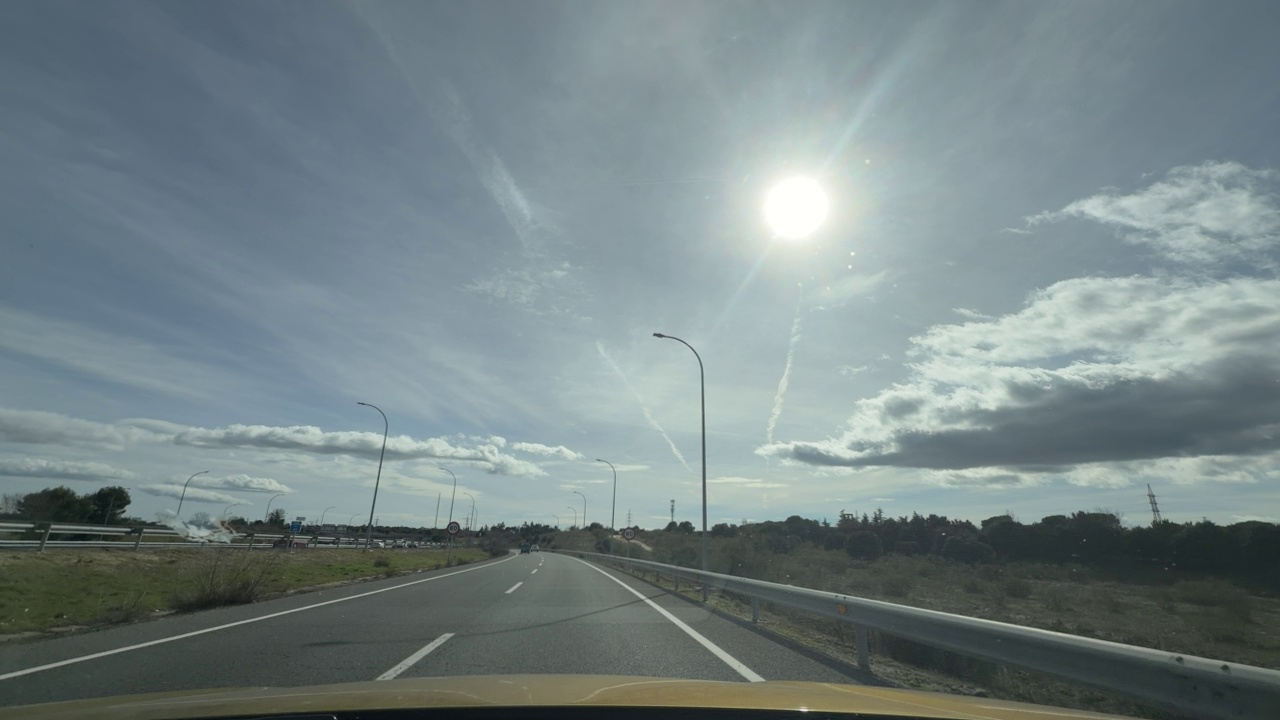
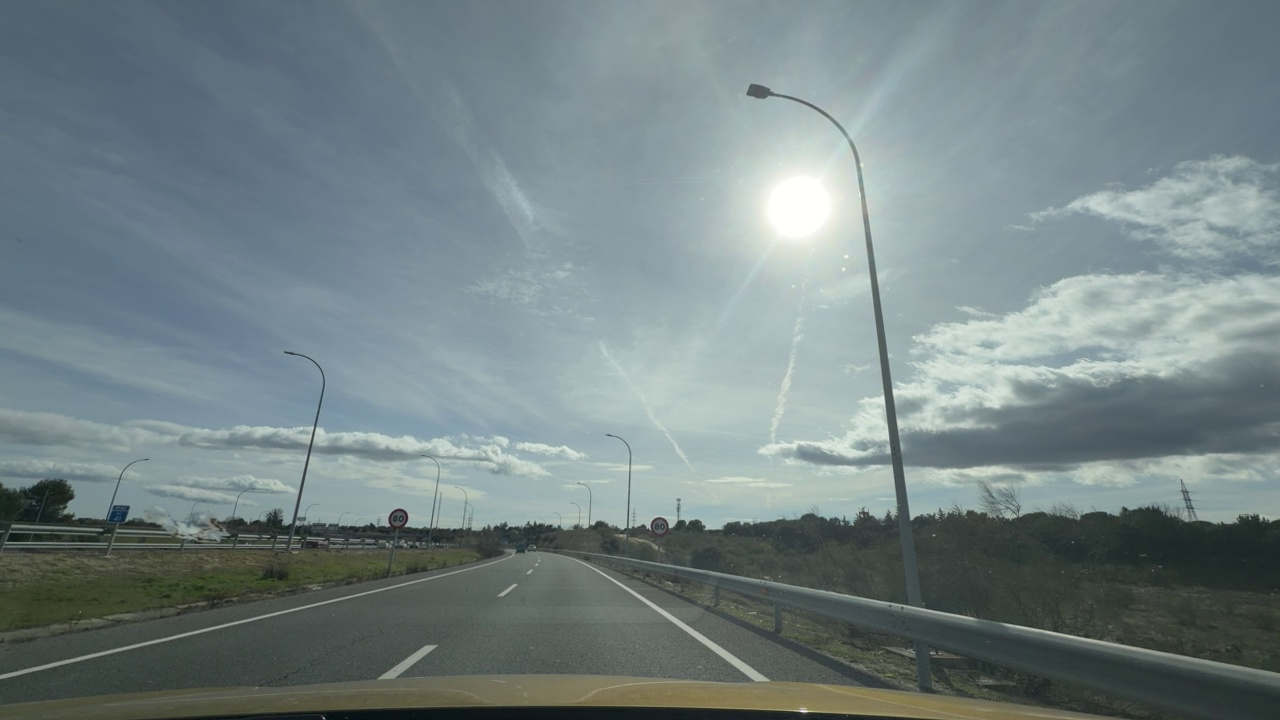
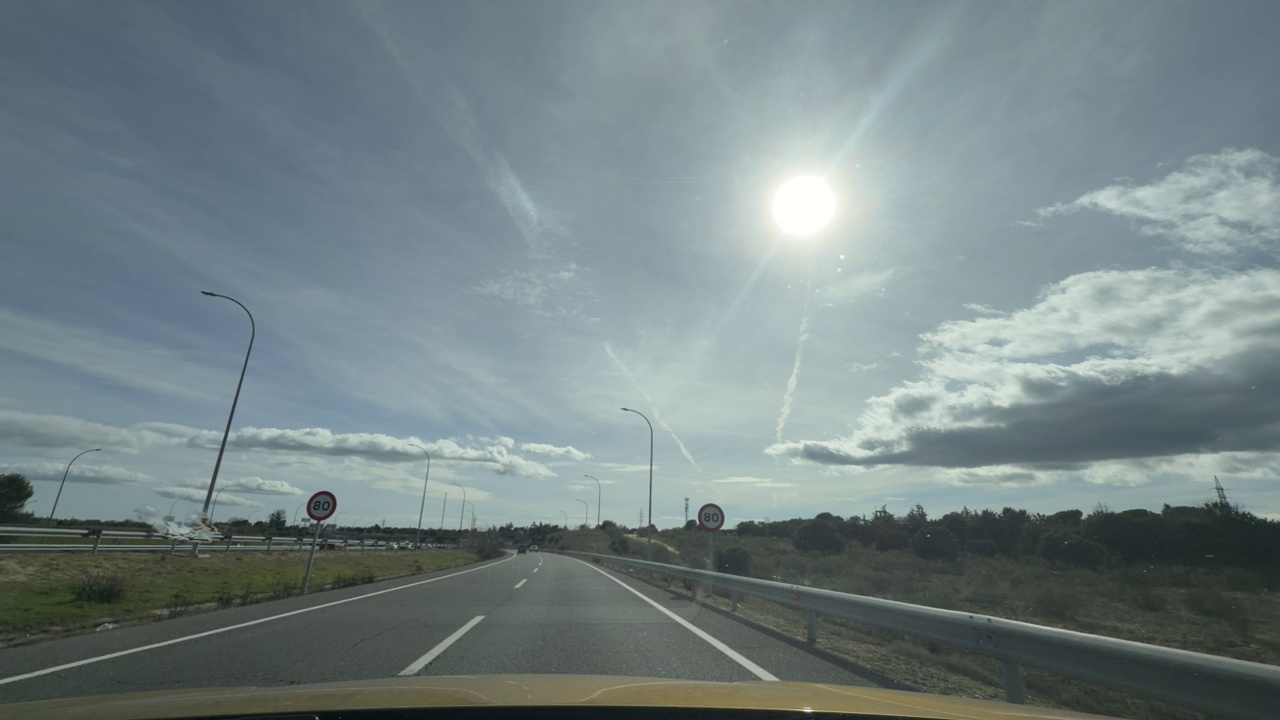
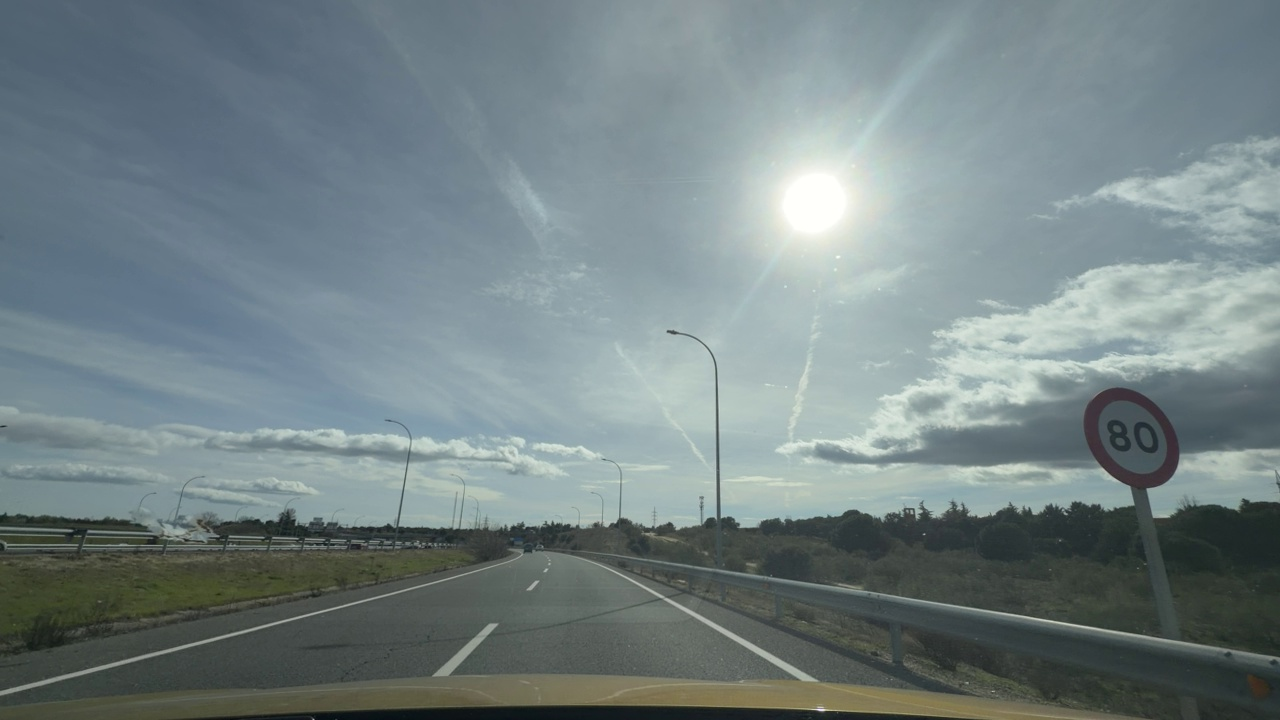
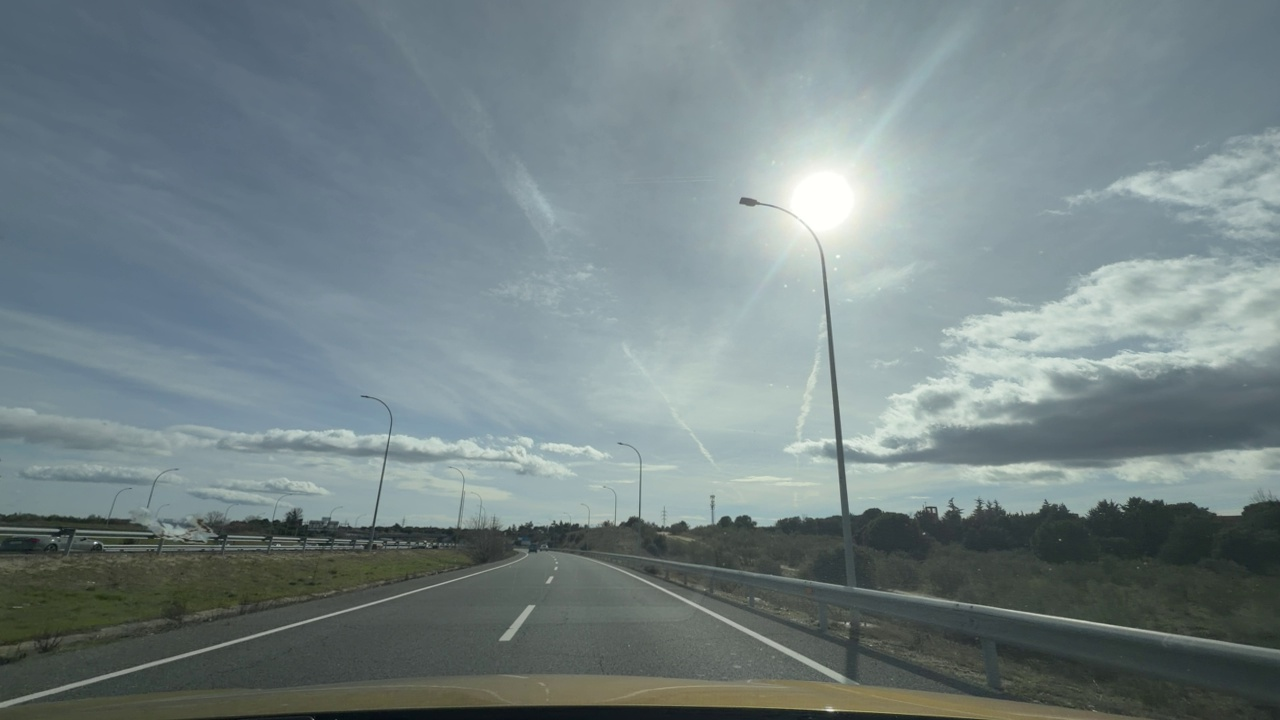
Situation: Speed limit adaptation
Question: Are multiple speed limit signs with different values visible?
Answer: No
Reasoning: Multiple speed limit signs can be seen but they indicate the same speed value each.

Situation: Speed limit adaptation
Question: Is there a speed limit sign regulating the ego lane?
Answer: Yes
Reasoning: A speed limit sign can be seen at both sides of the ego vehicle regulating the speed in the ego lane.

Situation: Speed limit adaptation
Question: What speed value is displayed on the visible speed limit sign?
Answer: 80
Reasoning: The visible speed limit sign displays 80 km/h.

Situation: Speed limit adaptation
Question: Is the ego vehicle traveling on a highway?
Answer: Yes
Reasoning: The guardrail observed at both sides of the road and the wide lanes indicate the ego vehicle is travelling in a highway.

Situation: Speed limit adaptation
Question: Is the ego vehicle entering or exiting a highway?
Answer: No
Reasoning: The ego vehicle is travelling with no clear intentions of exiting or entering a highway.

Situation: Speed limit adaptation
Question: Are speed bumps, crosswalks, or construction-related obstacles present in the ego lane?
Answer: No
Reasoning: There are no obstacles visible ahead of the ego vehicle.